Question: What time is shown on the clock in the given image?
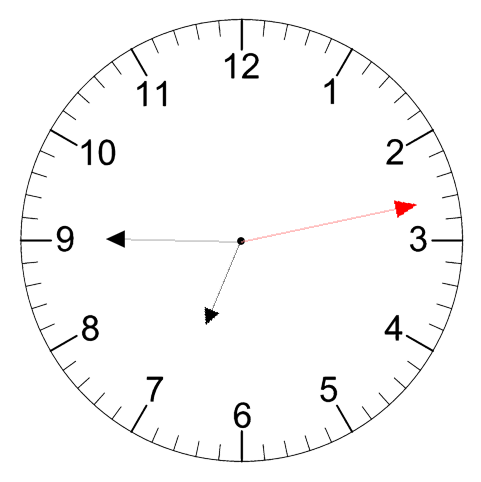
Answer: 06:45:13